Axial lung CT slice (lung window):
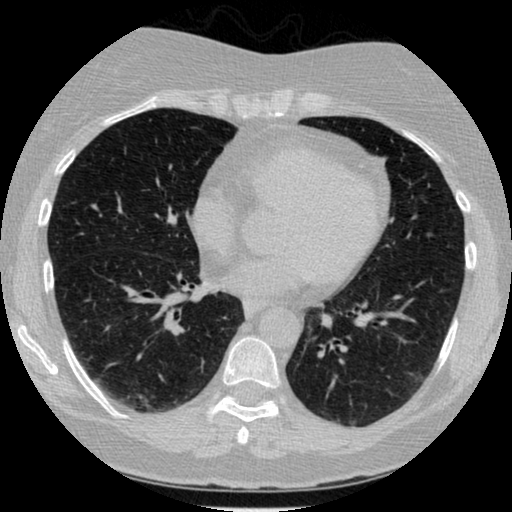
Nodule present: no